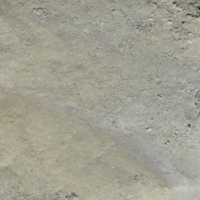
EUNIS habitat code: 48
Species observed at this site:
Saxifraga oppositifolia
Androsace alpina